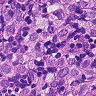
Metastatic tissue present: yes